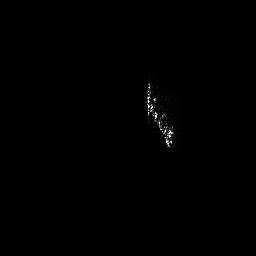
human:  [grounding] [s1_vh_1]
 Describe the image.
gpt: In the satellite image, there is  <ref>1 large ship </ref> <box>[[55, 29, 67, 57, 0]]</box> located at center.